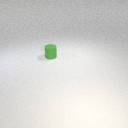
small green rubber cylinder